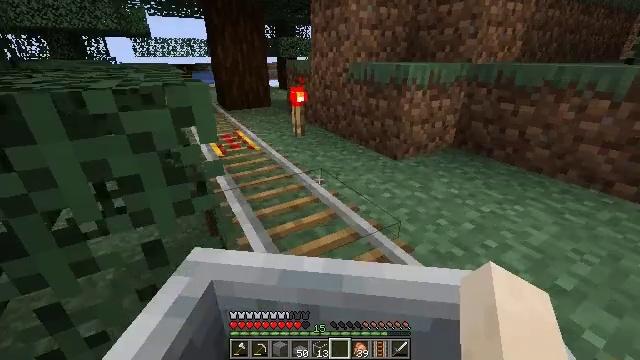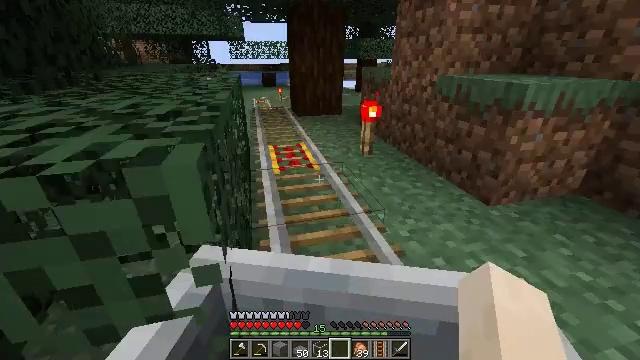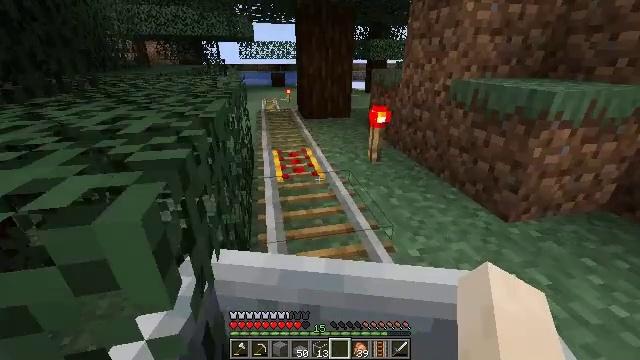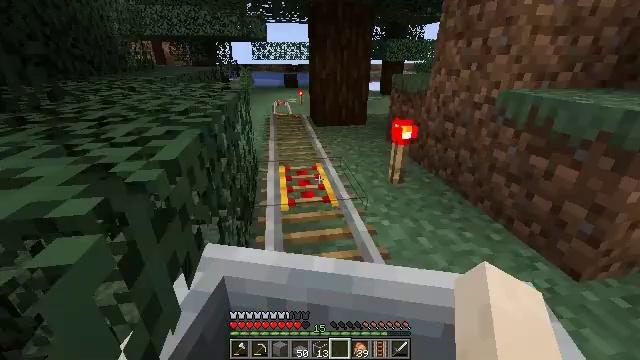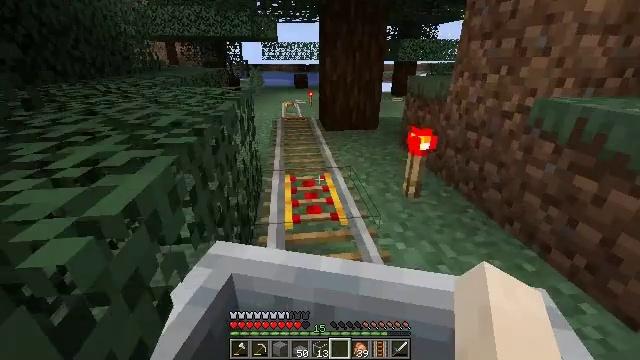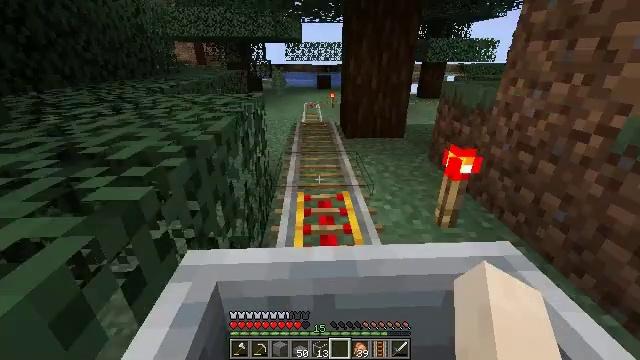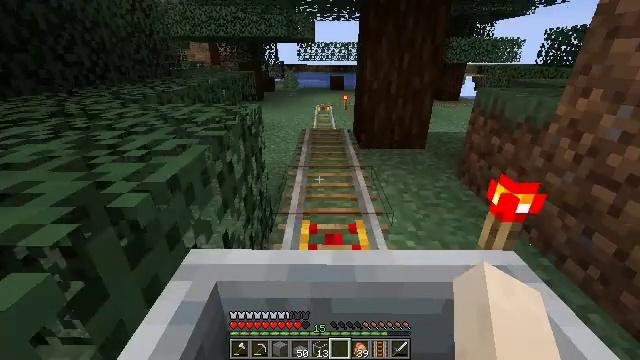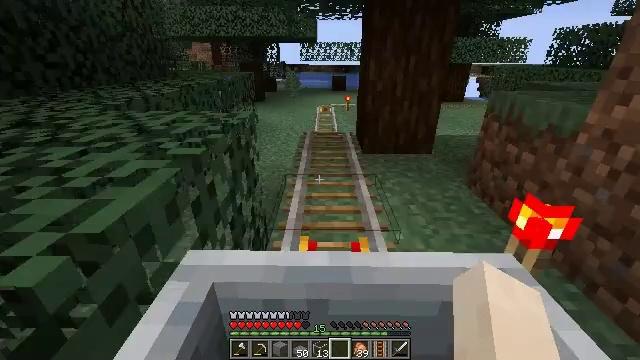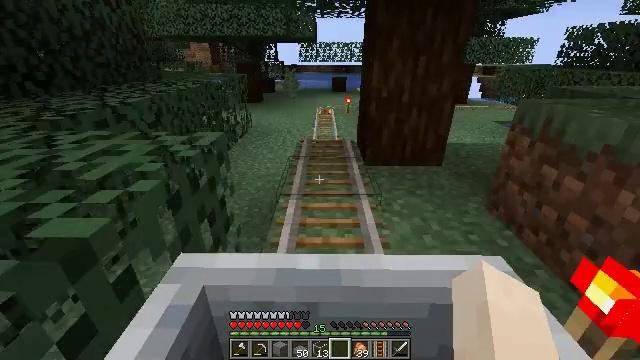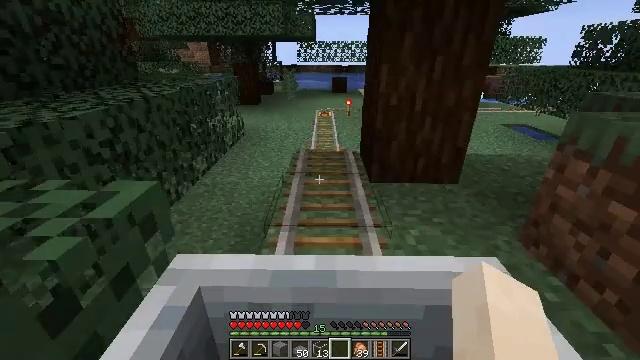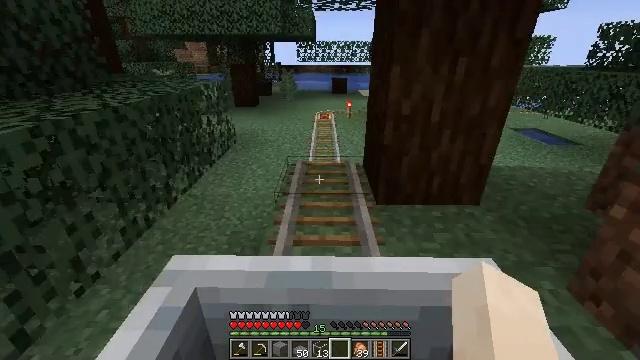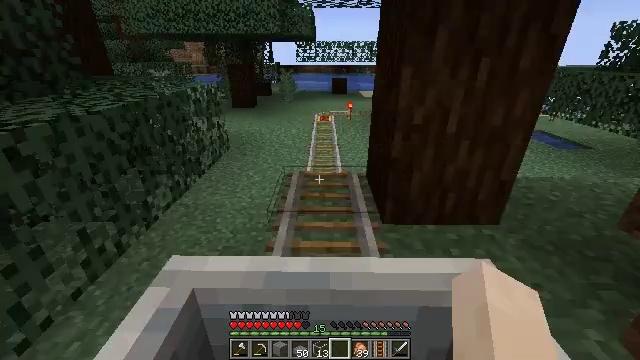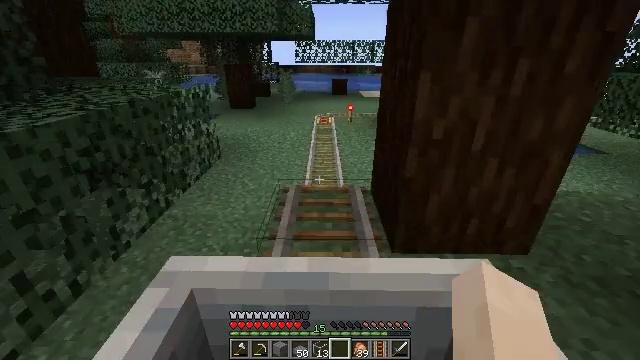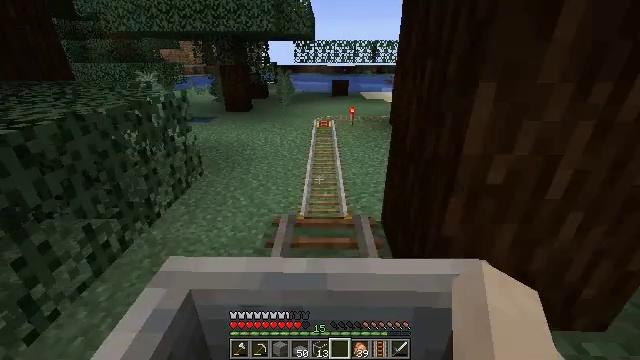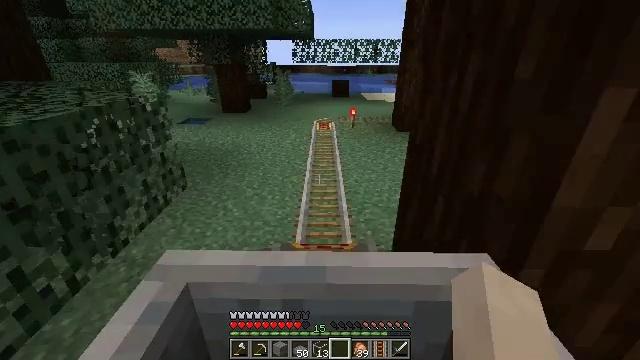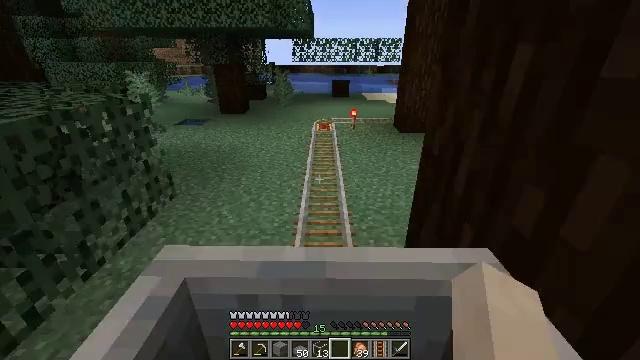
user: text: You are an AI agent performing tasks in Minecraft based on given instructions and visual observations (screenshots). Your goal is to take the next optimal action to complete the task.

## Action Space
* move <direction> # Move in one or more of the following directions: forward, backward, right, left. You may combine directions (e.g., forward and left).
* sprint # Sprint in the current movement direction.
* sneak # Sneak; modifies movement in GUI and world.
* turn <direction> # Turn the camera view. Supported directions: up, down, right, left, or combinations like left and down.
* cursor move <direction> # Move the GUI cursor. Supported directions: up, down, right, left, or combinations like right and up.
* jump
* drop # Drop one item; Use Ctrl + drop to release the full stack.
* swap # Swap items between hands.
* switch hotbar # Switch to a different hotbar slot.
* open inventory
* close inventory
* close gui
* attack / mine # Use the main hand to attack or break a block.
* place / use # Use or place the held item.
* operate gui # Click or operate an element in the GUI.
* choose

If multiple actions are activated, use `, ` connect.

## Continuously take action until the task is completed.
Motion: motion action
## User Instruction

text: Gather stripped spruce log from the tree.
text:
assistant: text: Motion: turn left
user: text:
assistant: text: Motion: turn left
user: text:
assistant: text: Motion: turn left
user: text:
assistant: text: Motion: turn left
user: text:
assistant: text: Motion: turn left
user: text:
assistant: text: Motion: no_op
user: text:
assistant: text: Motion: no_op
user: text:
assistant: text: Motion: no_op
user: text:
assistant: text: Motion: no_op
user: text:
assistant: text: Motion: no_op
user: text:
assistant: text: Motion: no_op
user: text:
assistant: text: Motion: no_op
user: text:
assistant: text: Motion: no_op
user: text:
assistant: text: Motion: no_op
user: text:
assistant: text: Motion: no_op
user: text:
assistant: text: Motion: no_op
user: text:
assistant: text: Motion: no_op
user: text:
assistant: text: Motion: no_op
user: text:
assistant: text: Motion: no_op
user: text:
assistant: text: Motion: no_op
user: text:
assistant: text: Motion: no_op
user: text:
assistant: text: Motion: no_op
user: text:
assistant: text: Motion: no_op
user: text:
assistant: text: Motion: no_op
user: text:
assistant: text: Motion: no_op
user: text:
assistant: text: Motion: no_op
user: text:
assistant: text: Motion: no_op
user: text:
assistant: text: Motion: no_op
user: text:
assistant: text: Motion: no_op
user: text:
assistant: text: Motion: turn right